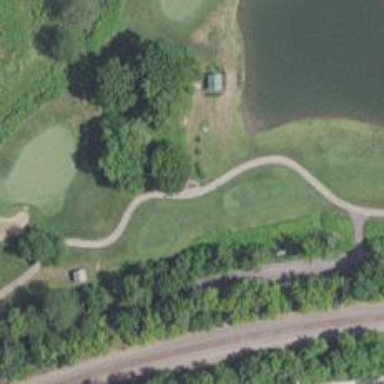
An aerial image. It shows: Service road used as golf cart path.